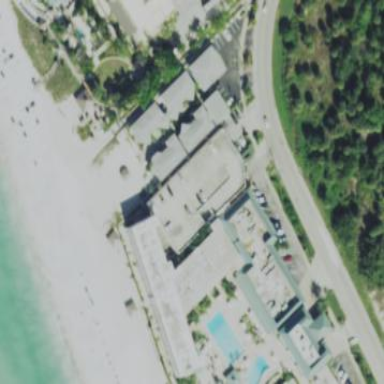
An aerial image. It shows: Hotel building.